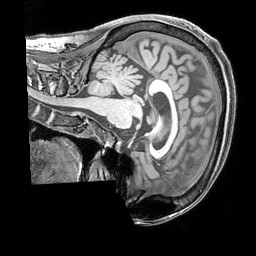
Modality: T1w
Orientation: sagittal
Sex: female
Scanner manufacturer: siemens
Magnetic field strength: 3 T
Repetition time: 2.3 s
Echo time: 0.00226 s